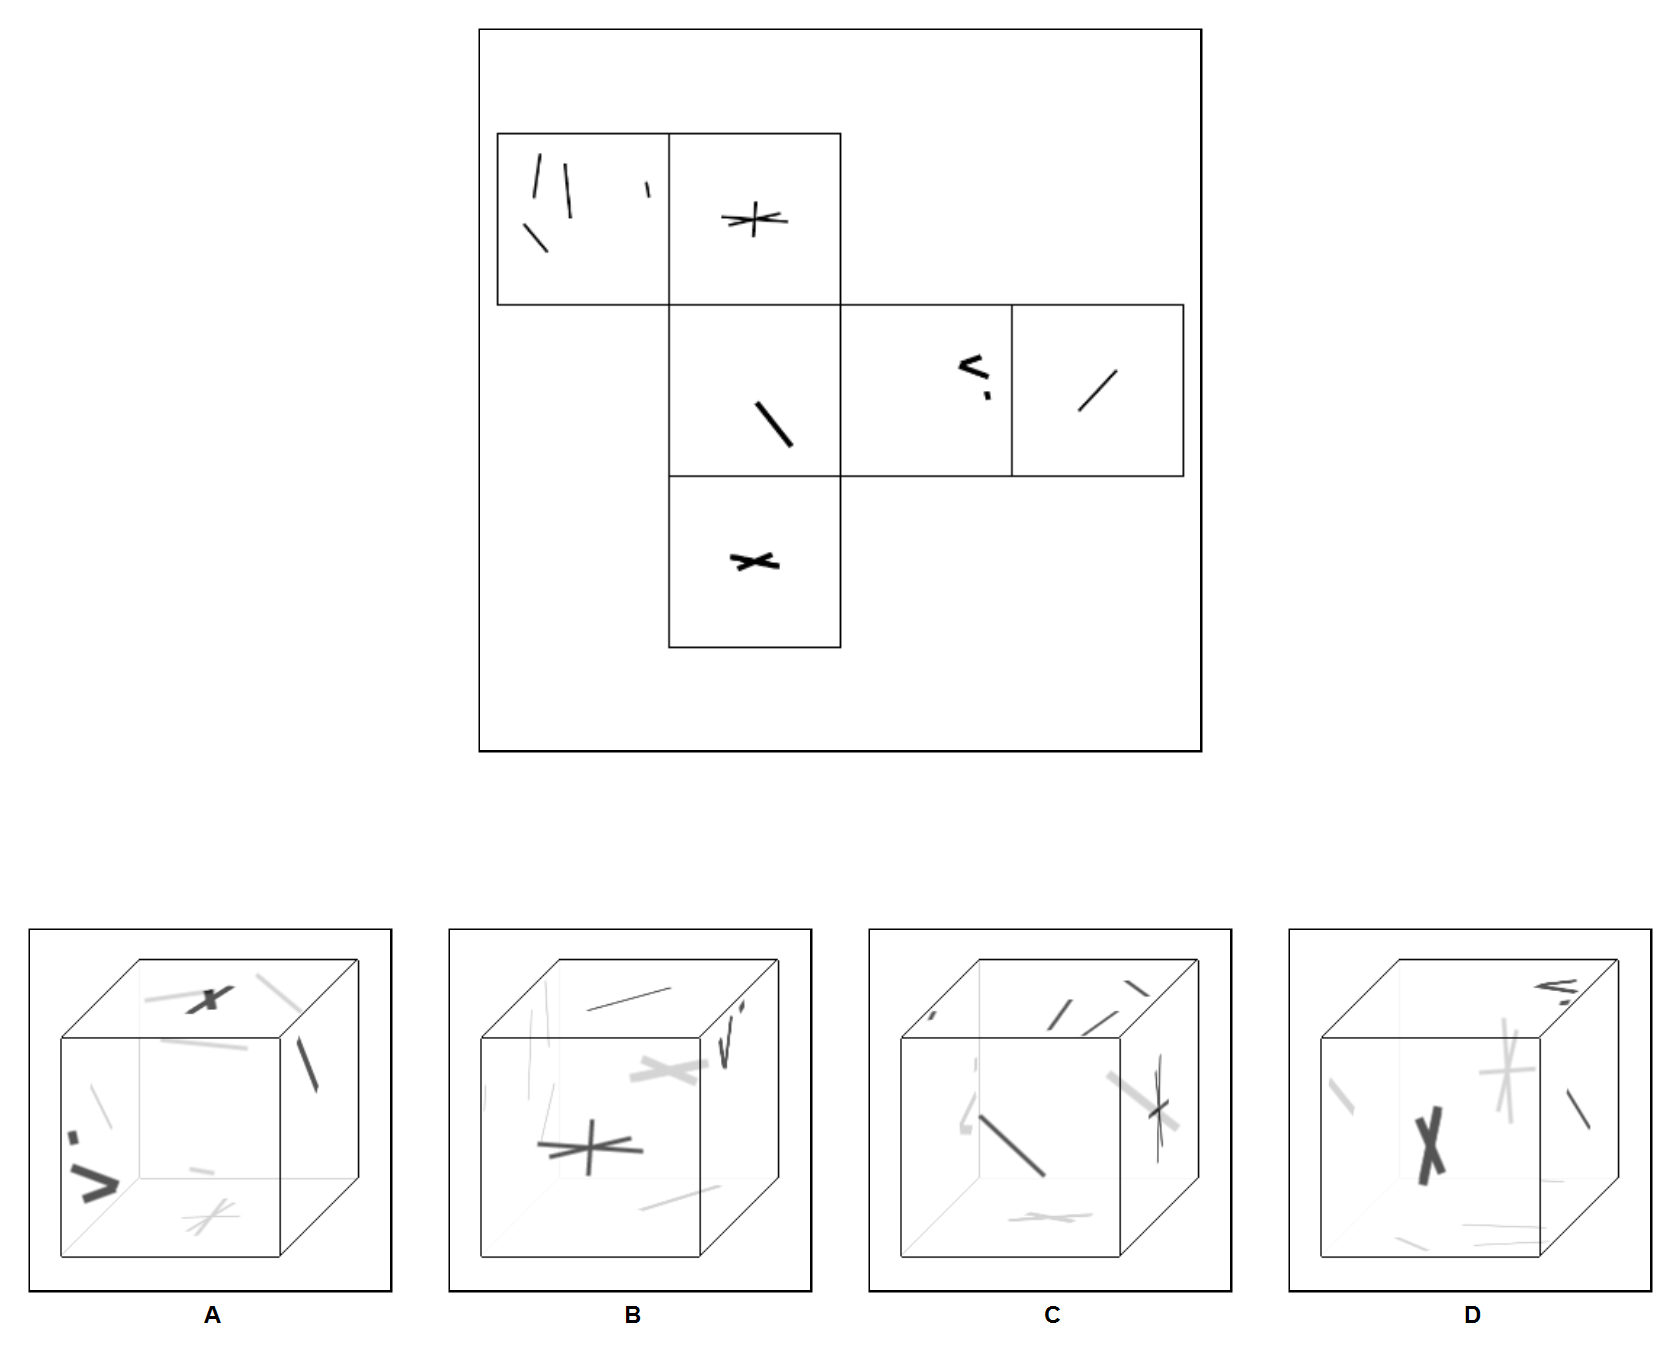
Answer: C